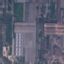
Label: Industrial